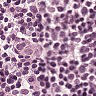
Metastatic tissue present: yes